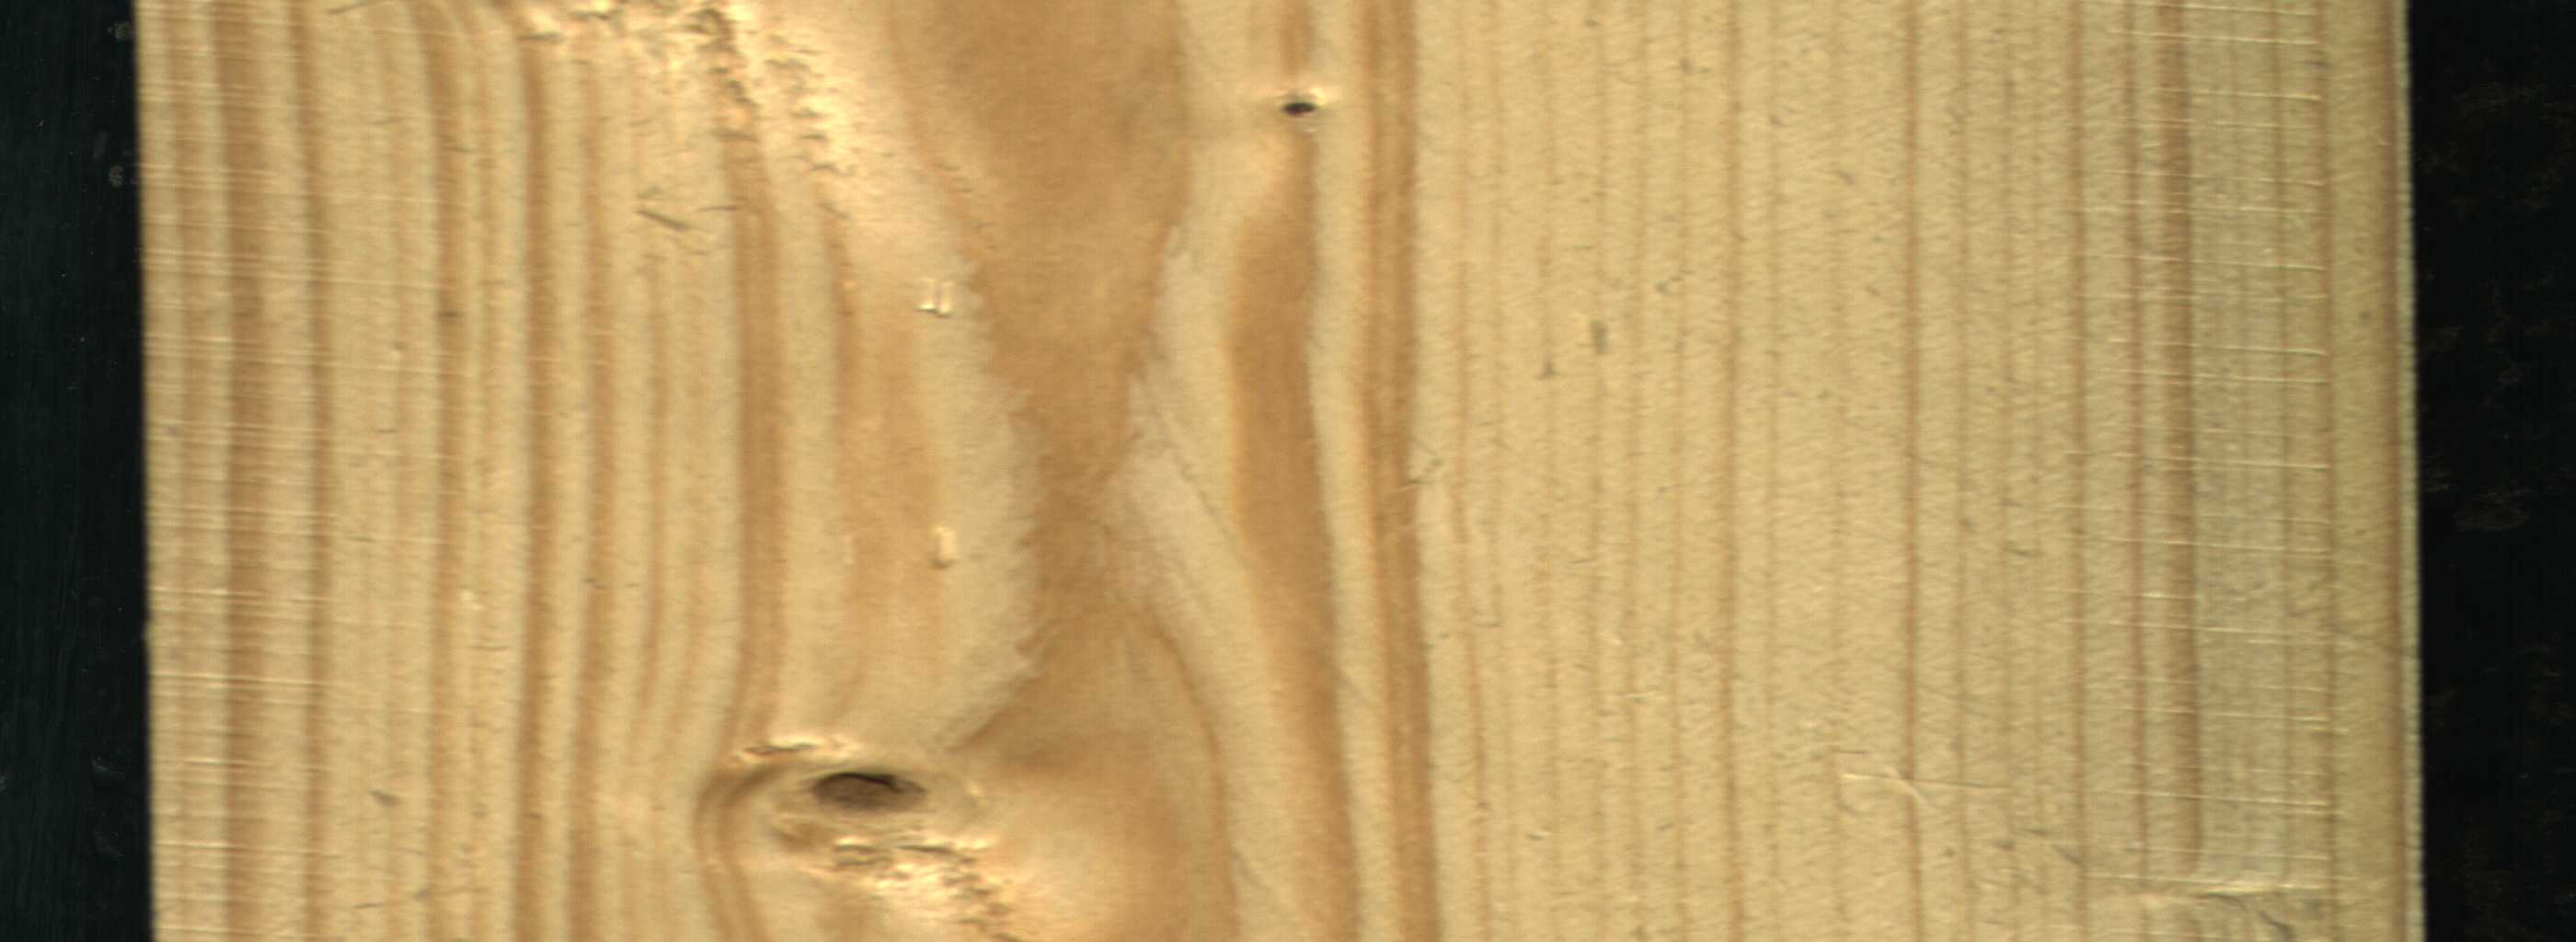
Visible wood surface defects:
Dead_Knot
Live_Knot